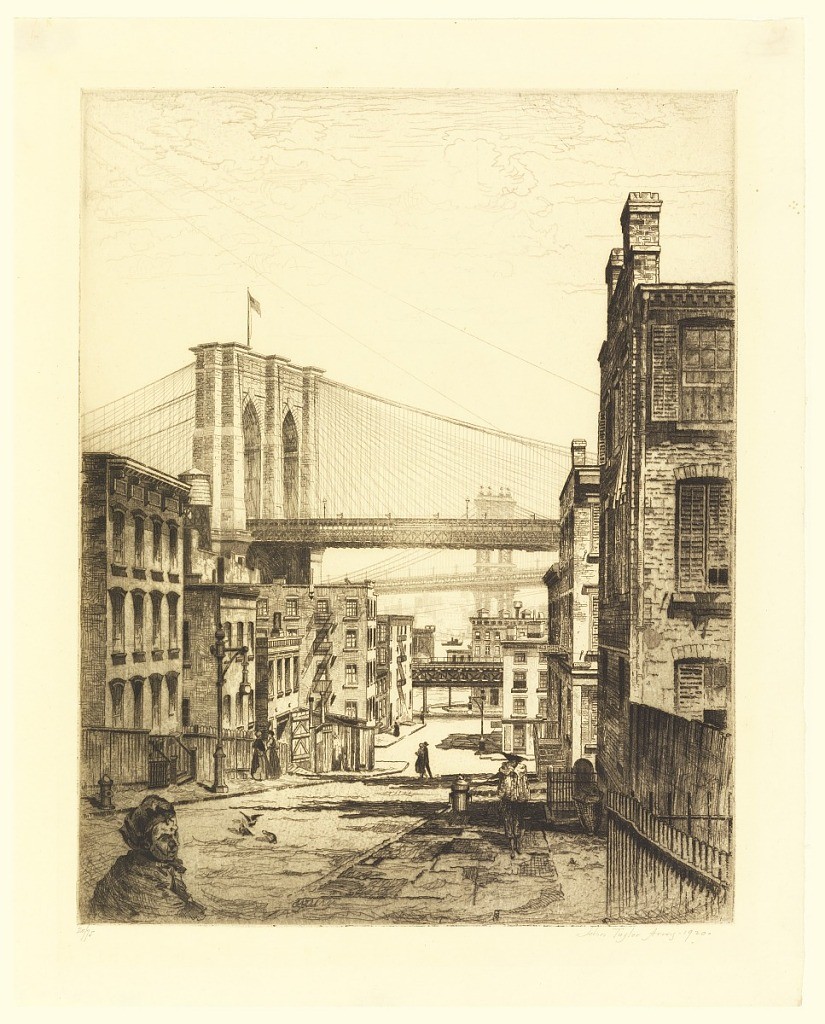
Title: Cobwebs
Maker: John Taylor Arms, American, 1887–1953
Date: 1920
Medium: Etching in dark brown ink on off-white wove paper
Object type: Print
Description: View looking down a narrow hilly Brooklyn street toward the East River. The Brooklyn and Manhattan bridges are seen overhead, and the Manhattan skyline in the distance.